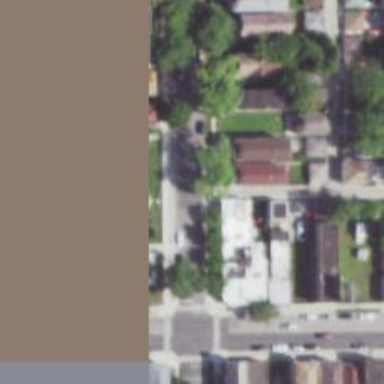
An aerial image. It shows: Alley classified as service road.